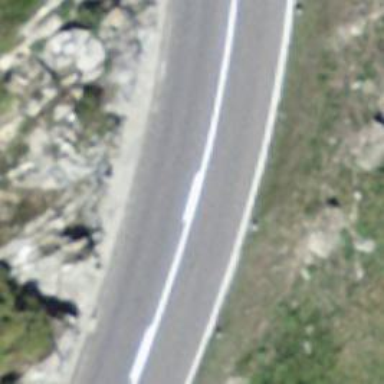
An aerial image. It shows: Primary highway with asphalt surface. The hiking trail is designated as backcountry.